Chest X-ray:
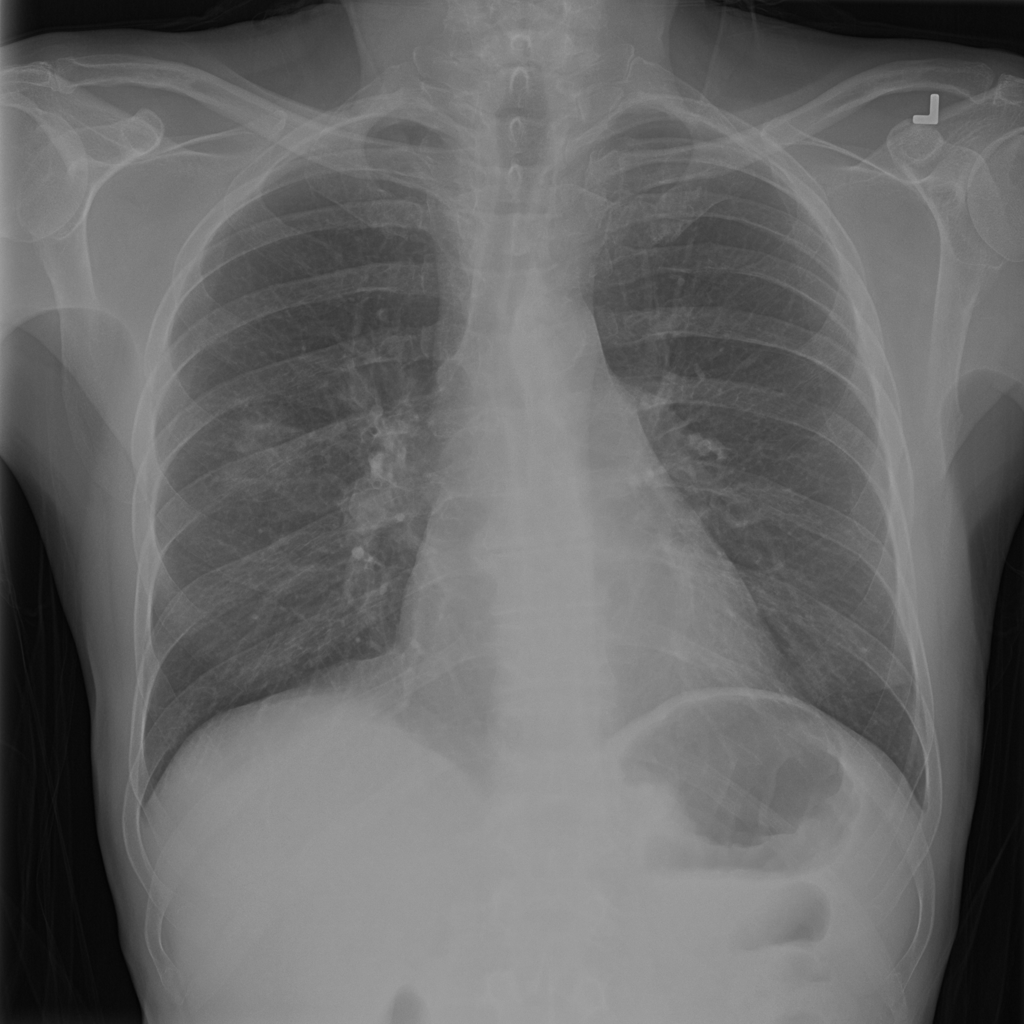
Findings: Nodule
No abnormal finding: no